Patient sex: F
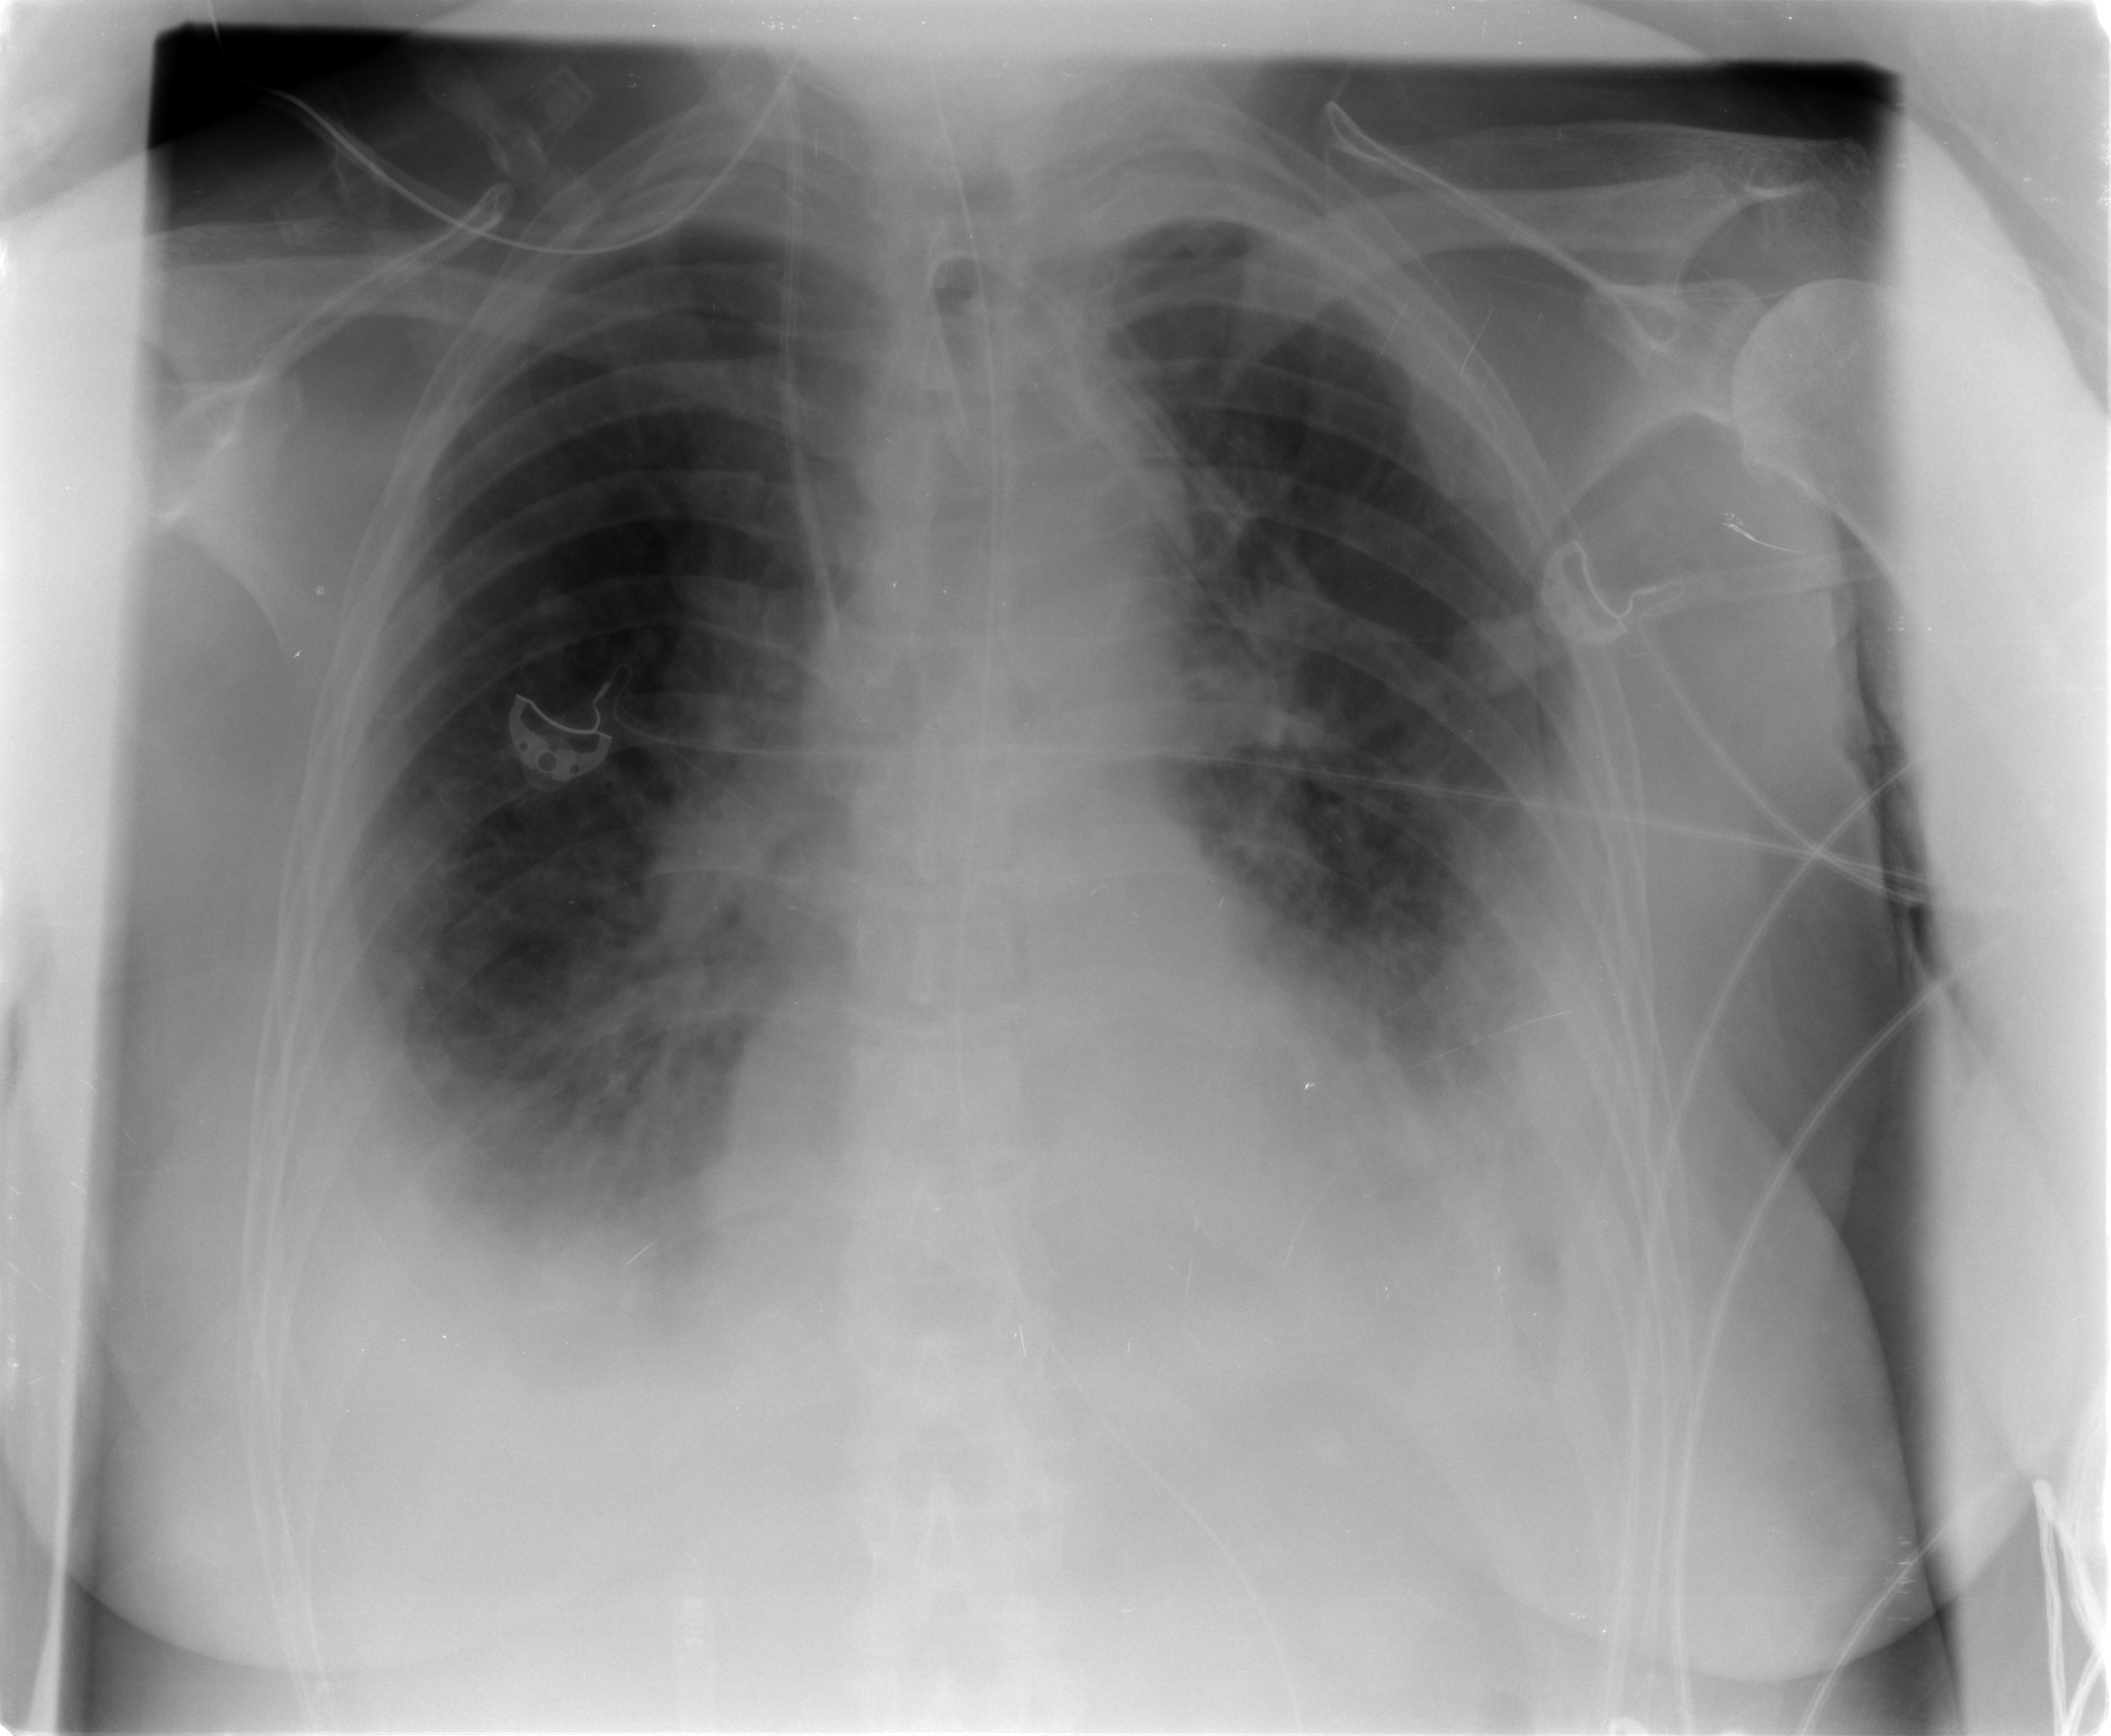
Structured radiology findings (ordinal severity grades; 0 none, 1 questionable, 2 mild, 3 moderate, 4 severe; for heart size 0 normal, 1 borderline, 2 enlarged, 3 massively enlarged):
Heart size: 1
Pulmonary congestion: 2
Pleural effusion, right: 2
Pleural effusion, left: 2
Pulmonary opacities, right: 2
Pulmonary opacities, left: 2
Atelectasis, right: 2
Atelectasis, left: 2